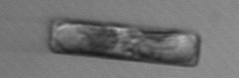
Label: Guinardia_delicatula